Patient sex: M
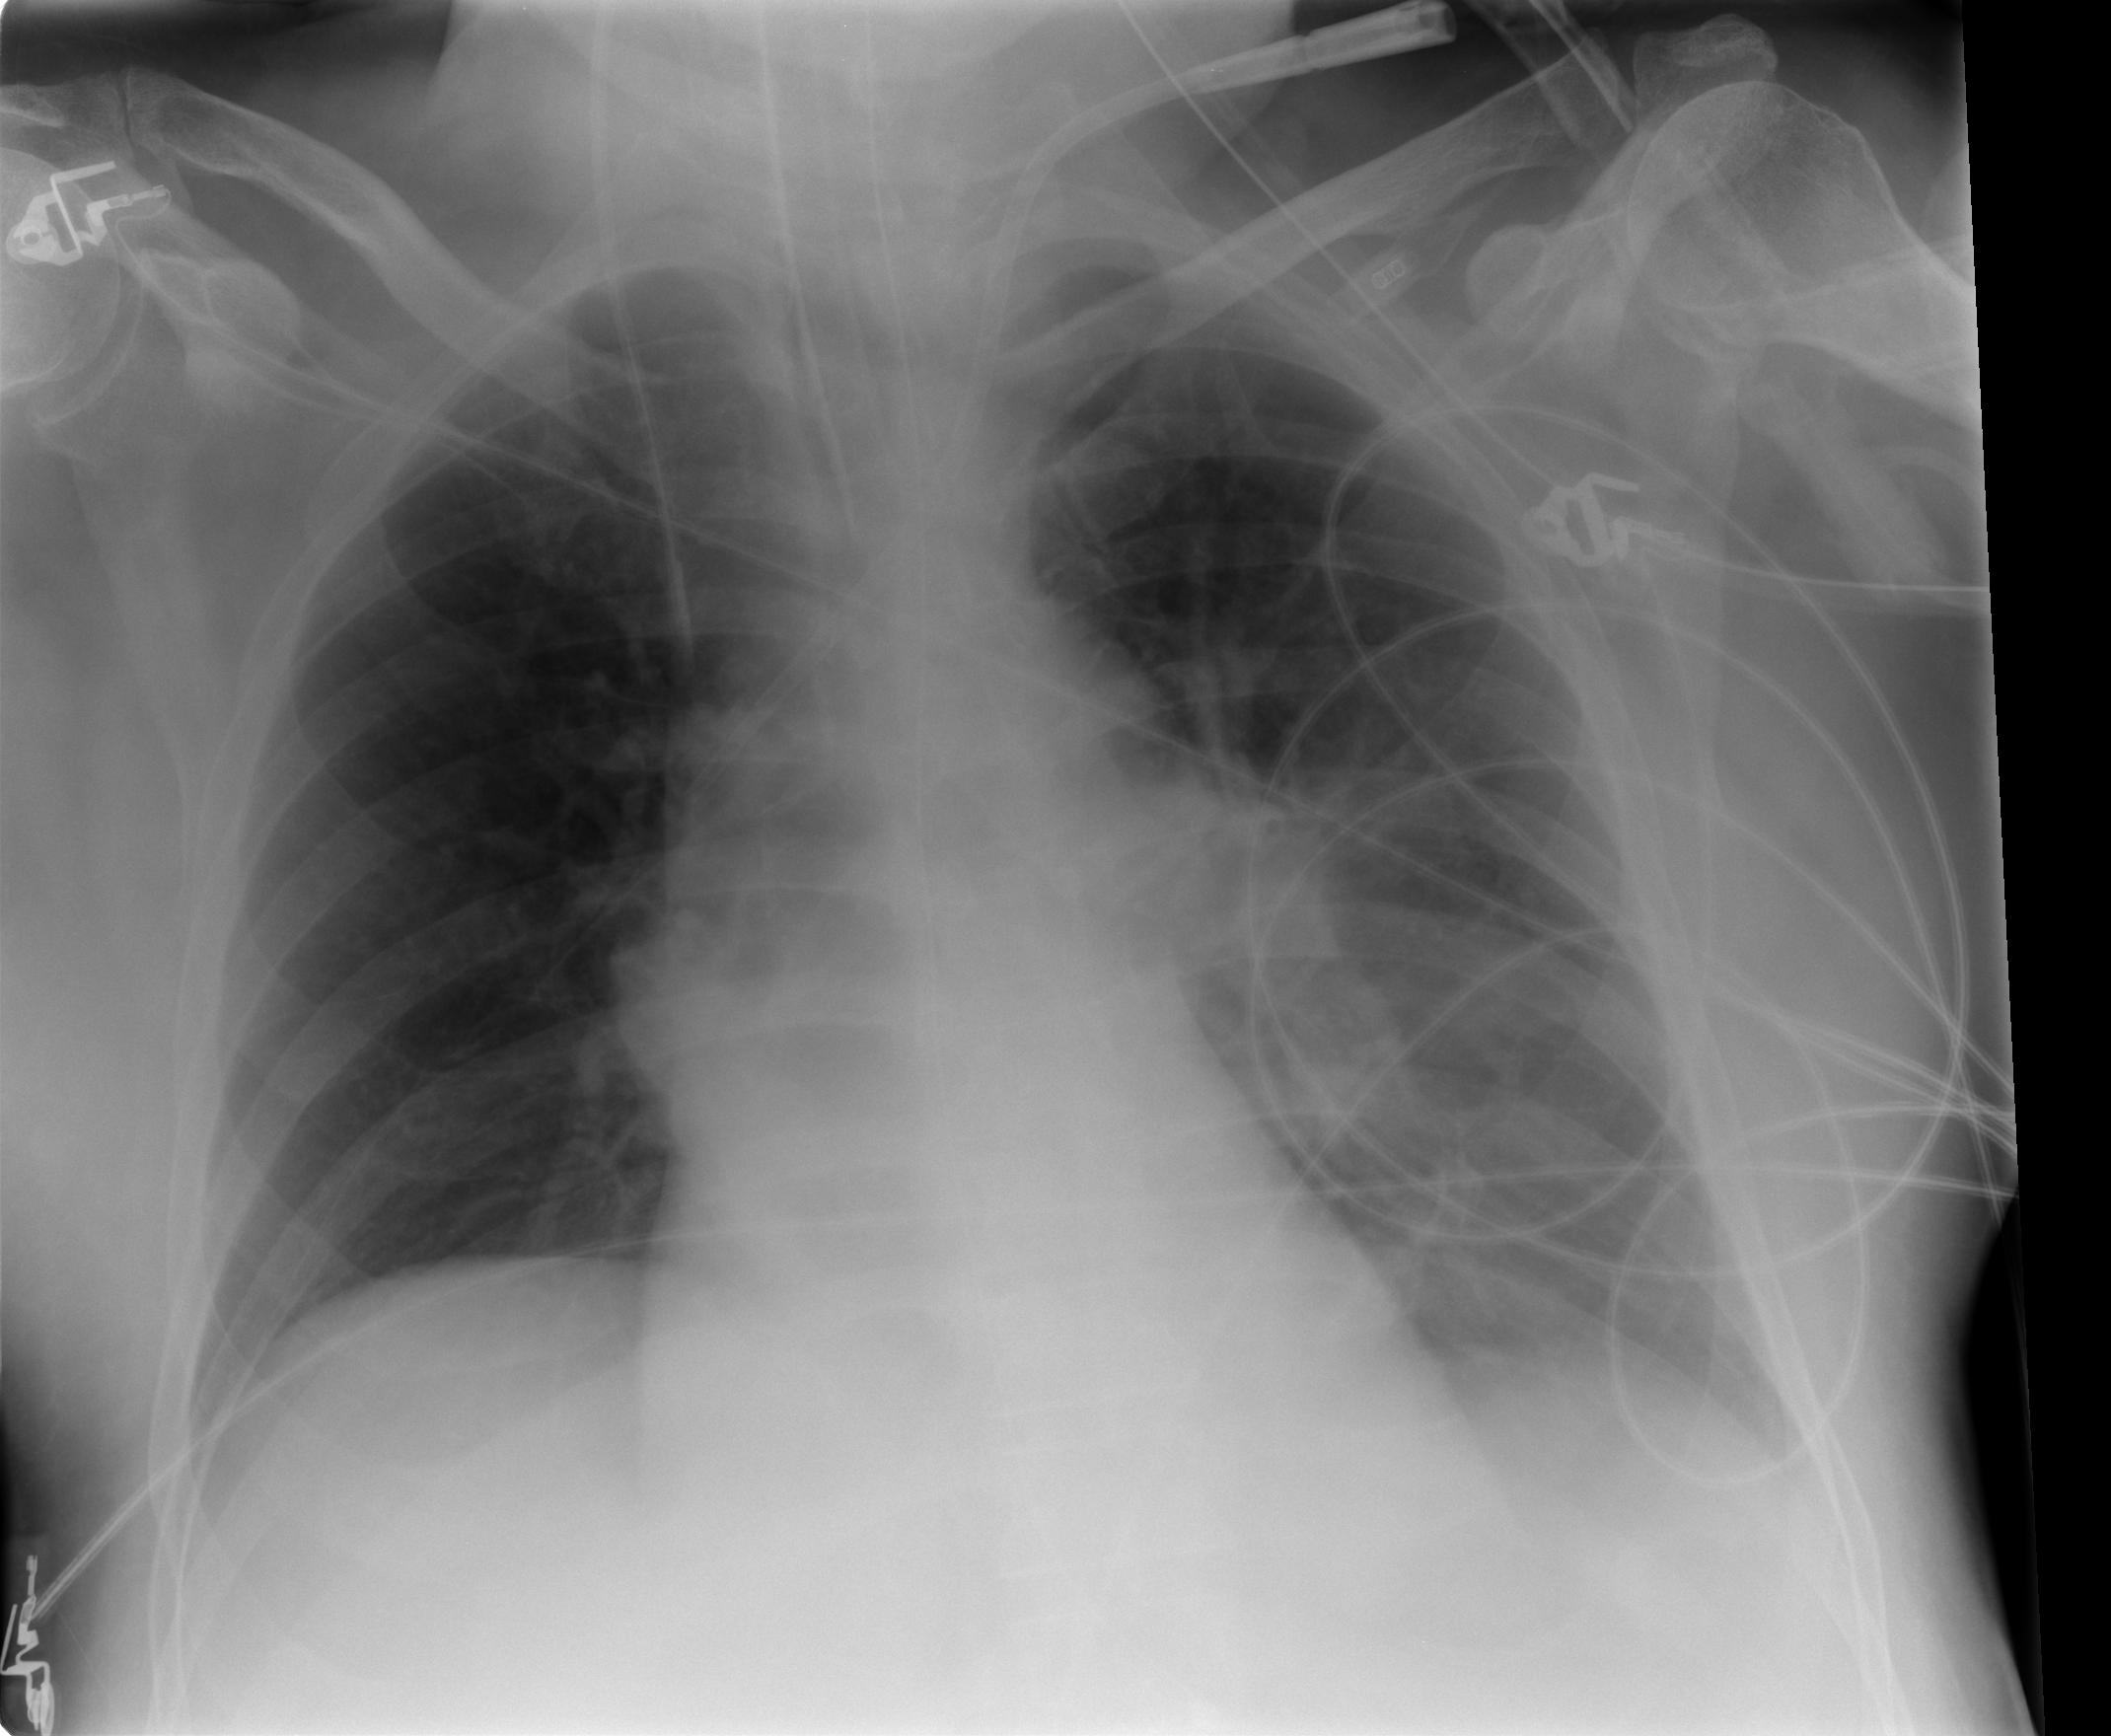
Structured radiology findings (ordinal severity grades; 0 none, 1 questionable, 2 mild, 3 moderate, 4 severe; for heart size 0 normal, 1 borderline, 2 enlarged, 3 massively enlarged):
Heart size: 0
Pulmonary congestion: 1
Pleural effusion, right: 0
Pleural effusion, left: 1
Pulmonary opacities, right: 0
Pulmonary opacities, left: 2
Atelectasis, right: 2
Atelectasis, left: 2